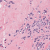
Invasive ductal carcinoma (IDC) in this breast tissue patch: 1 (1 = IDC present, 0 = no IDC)